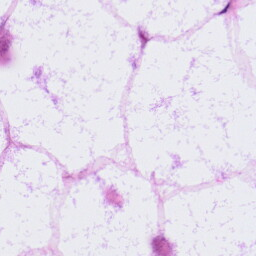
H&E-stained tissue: LymphNode